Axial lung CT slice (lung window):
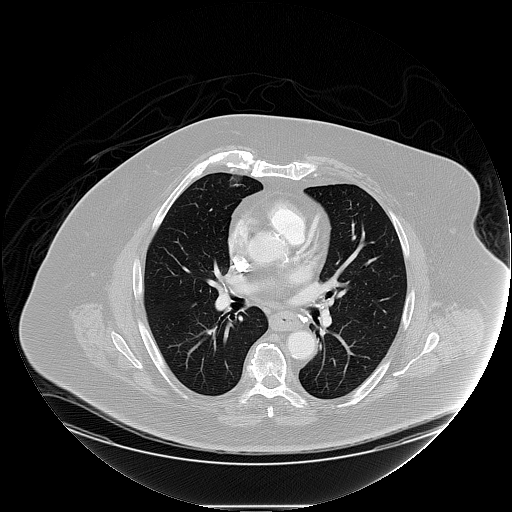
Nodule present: no